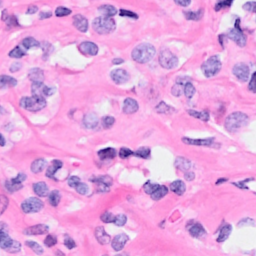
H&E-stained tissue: Breast